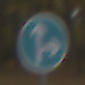
Verkehrszeichen: VorgeschriebeneFahrtrichtungGeradeausOderRechts
Umgebung: Outdoor, Nature
Tageszeit: Midday
Wetter: Overcast
Licht: Natural
Jahreszeit: Autumn
Kontrast: LowContrast